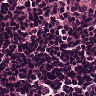
Metastatic tissue present: no